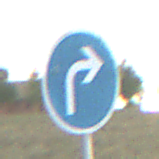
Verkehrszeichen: VorgeschriebeneFahrtrichtungRechts
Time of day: Night
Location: Outdoor (Nature)
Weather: Overcast
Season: NotSpecified
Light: Artificial